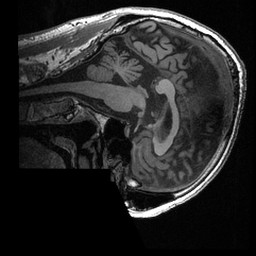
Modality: T1w
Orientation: sagittal
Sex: male
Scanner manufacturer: ge
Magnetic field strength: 3 T
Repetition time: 0.0064 s
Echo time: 0.00281 s